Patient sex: M
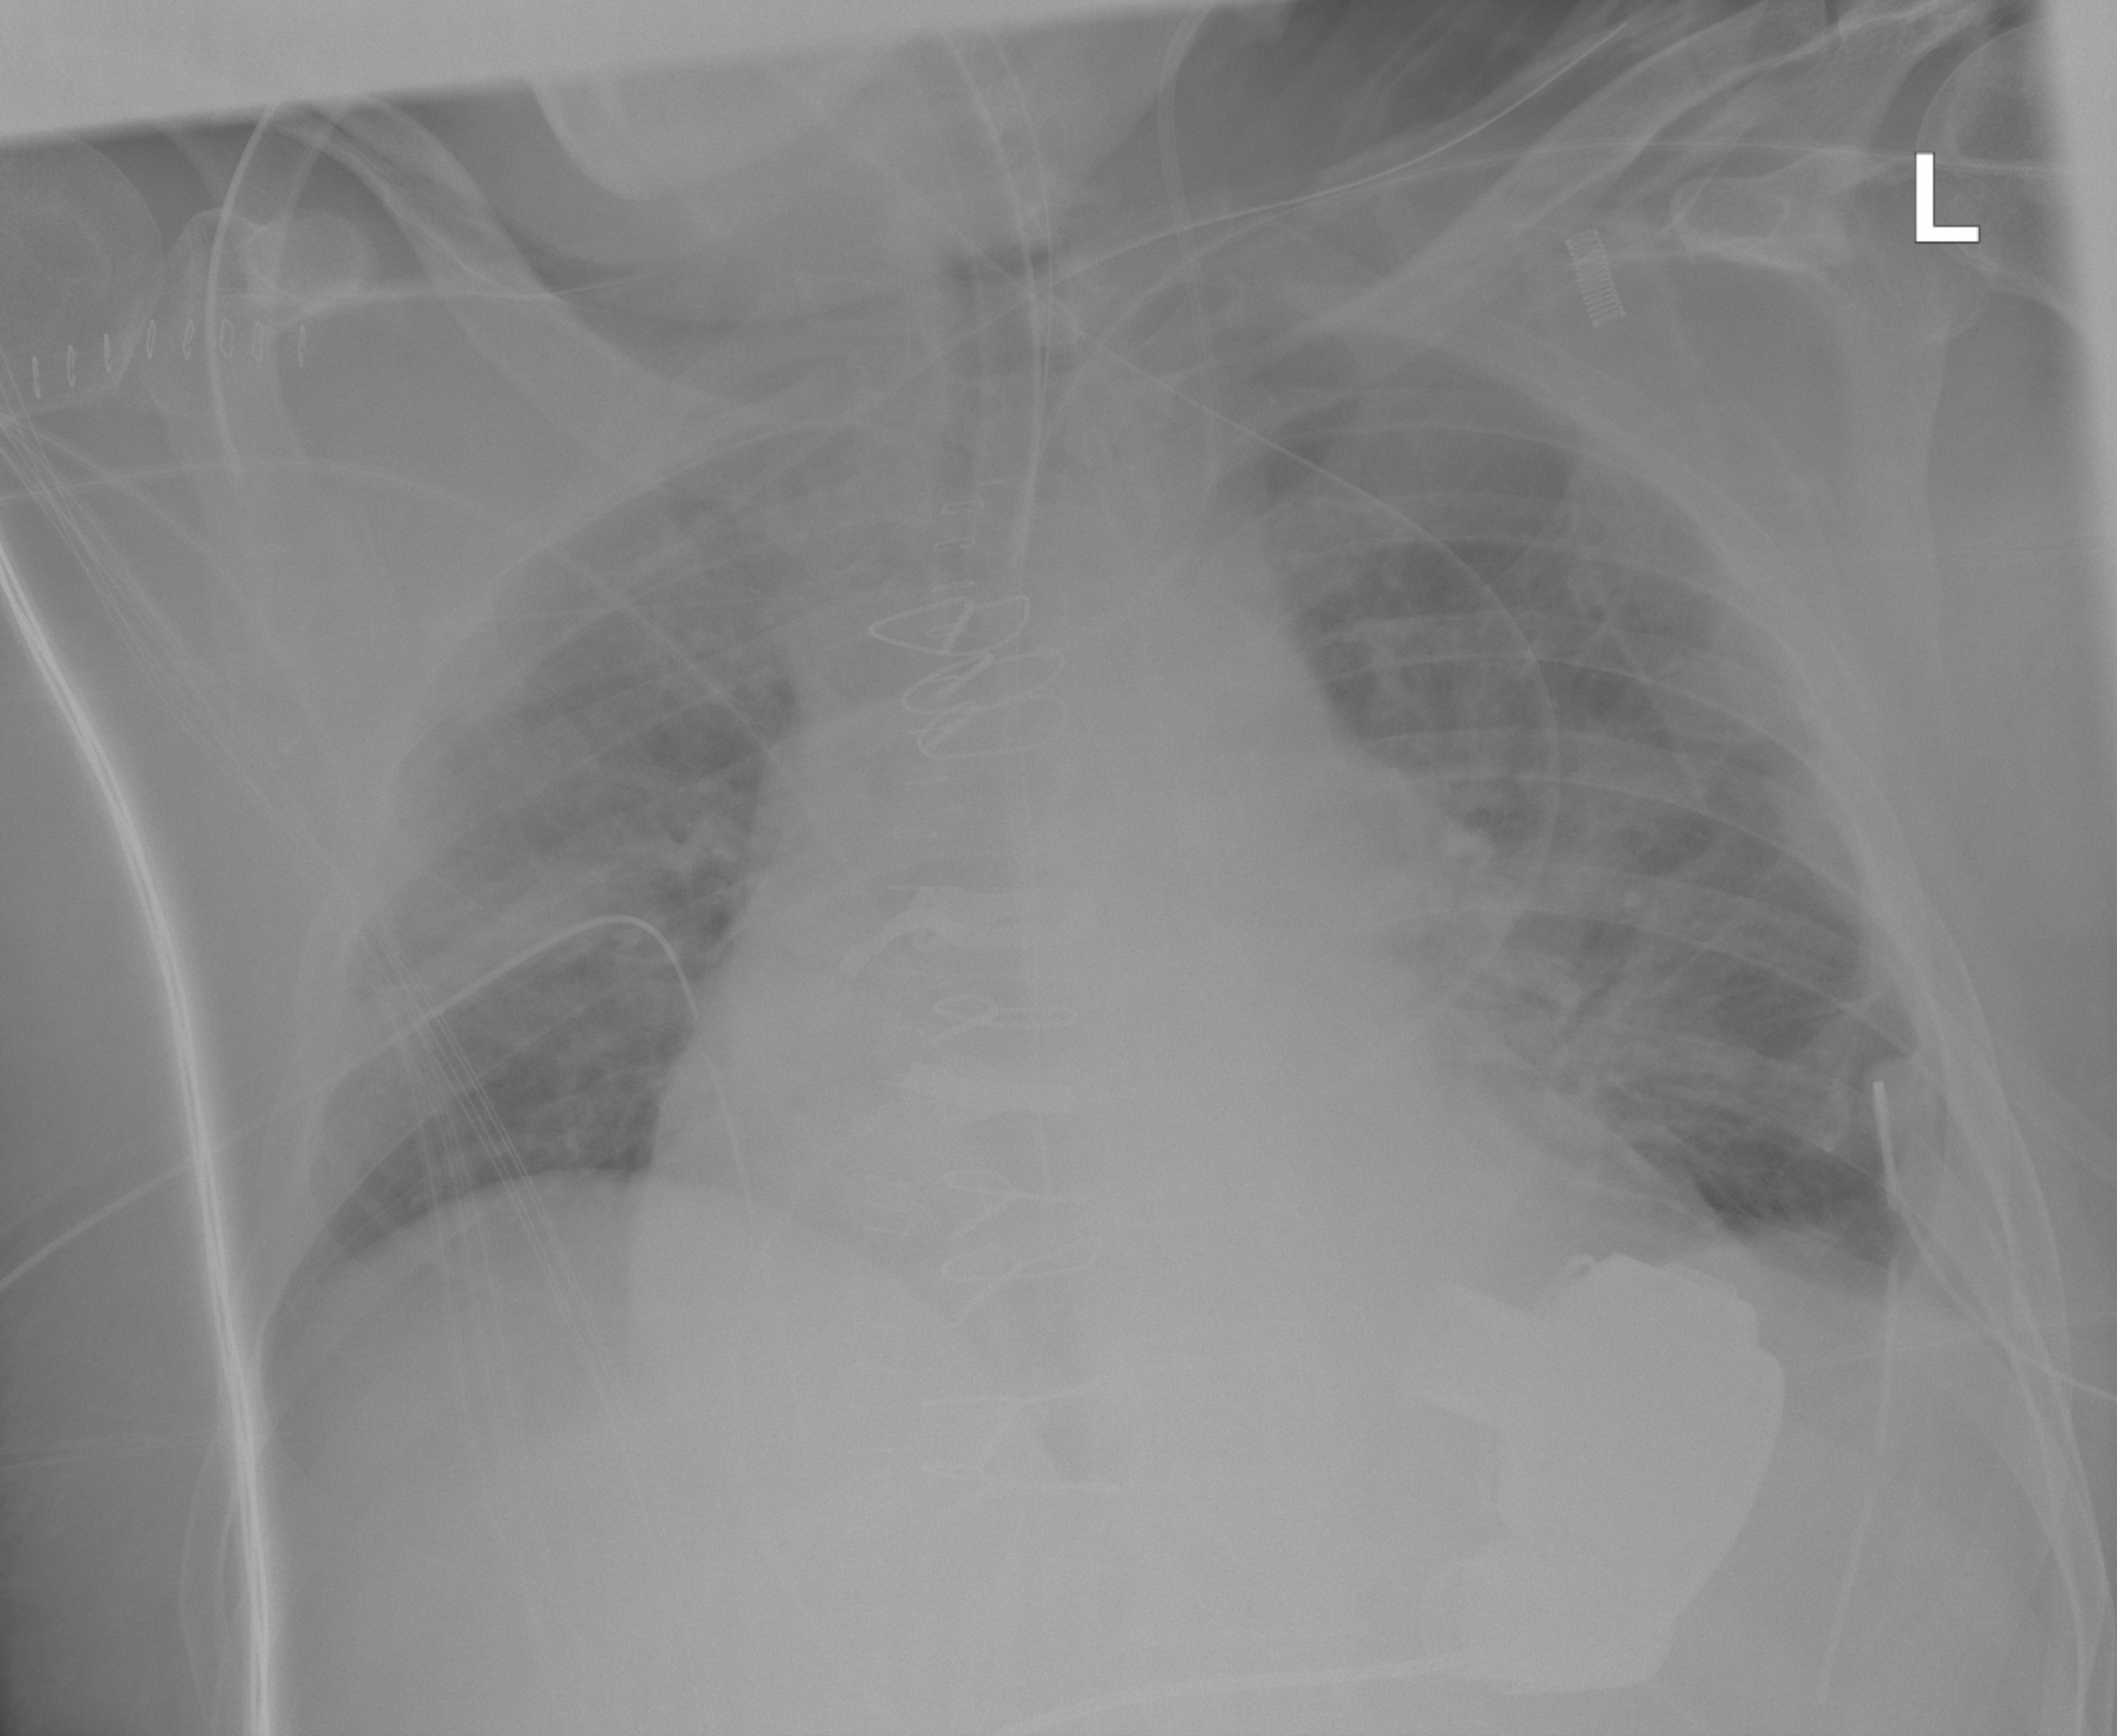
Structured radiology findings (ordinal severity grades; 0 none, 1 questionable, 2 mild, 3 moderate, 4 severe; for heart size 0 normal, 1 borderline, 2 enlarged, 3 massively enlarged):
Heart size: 2
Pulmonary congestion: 2
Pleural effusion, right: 0
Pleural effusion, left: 2
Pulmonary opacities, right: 2
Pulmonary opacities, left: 0
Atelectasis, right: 0
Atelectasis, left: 2